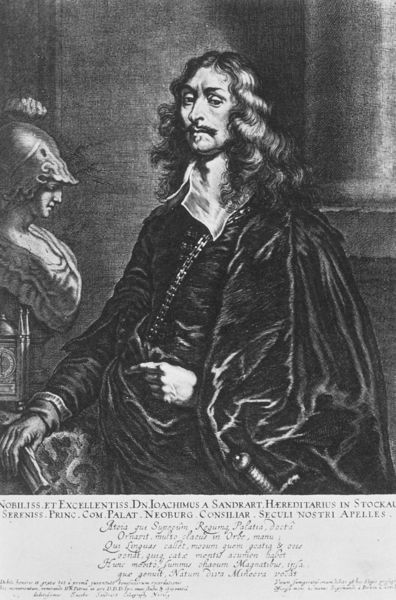
Titel: Selbstbildnis (erschienen in Vondels “Verschiedene Gedichten”)
Künstler: Joachim von Sandrart
Schlagwörter: hand, mann, schatten, umhang, haar, licht, schwarz, säule, blick, bart, barock, halten, kragen, portrait, porträt, haare, mantel, sitzend, augenbrauen, locken, skulptur, schrift, papier, kette, büste, unterschrift, druck, radierung, stich, schwert, text, drcuk, helm, rüstung, prinz, heiliger, latein, schrfit, joachim, katein